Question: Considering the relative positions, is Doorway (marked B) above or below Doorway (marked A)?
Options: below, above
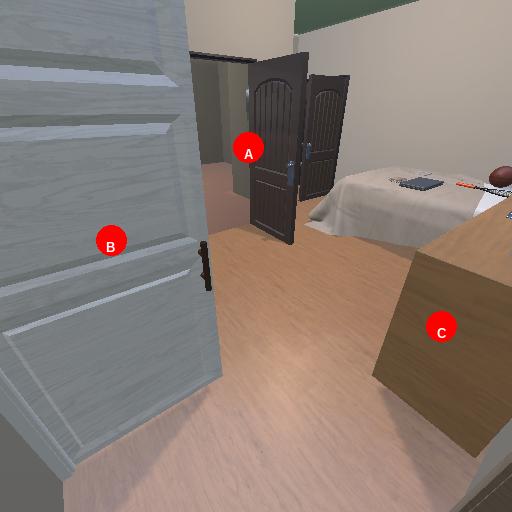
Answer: below